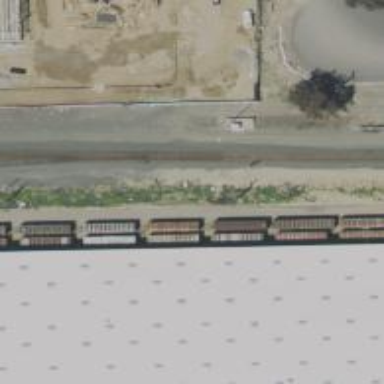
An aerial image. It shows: Abandoned railway siding.